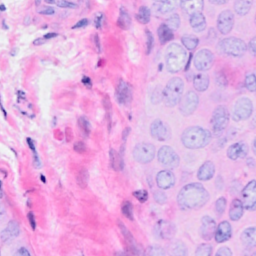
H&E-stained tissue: Breast